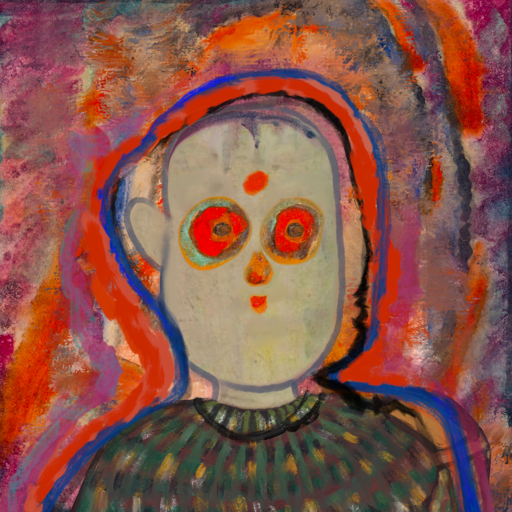
Background: Experience, Head And Neck Front: Hill_Girl, Face Front: Sisters, Bust: After_Raid, Hair Front: Experience, Head Accessory: Blank, Second Necklace: Blank, Necklace: Orphan, Baby: Blank